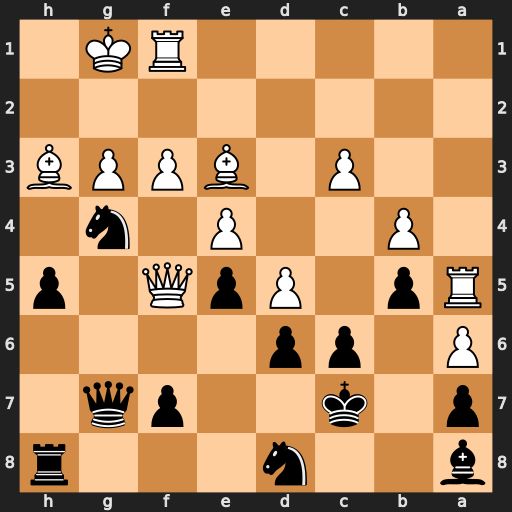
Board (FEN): b2n3r/p1k2pq1/P1pp4/Rp1PpQ1p/1P2P1n1/2P1BPPB/8/5RK1
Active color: b
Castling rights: -
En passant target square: -
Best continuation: Nxe3 Qc8+ Kb6 Kf2 Ne6